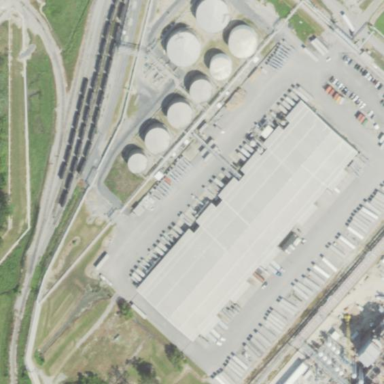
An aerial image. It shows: Industrial area specializing in logistics.